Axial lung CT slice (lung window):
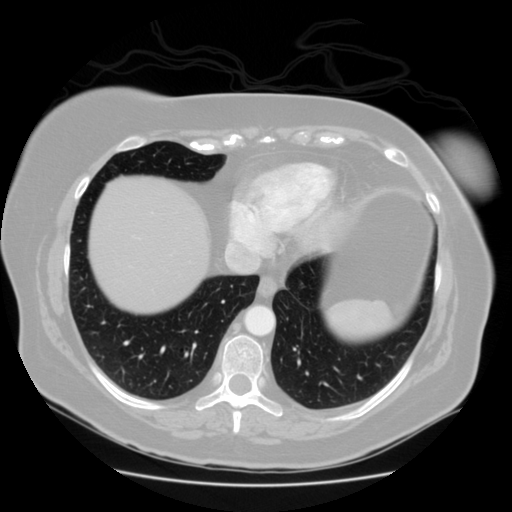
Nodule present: no